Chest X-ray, AP view. Patient: 60 years old, sex M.
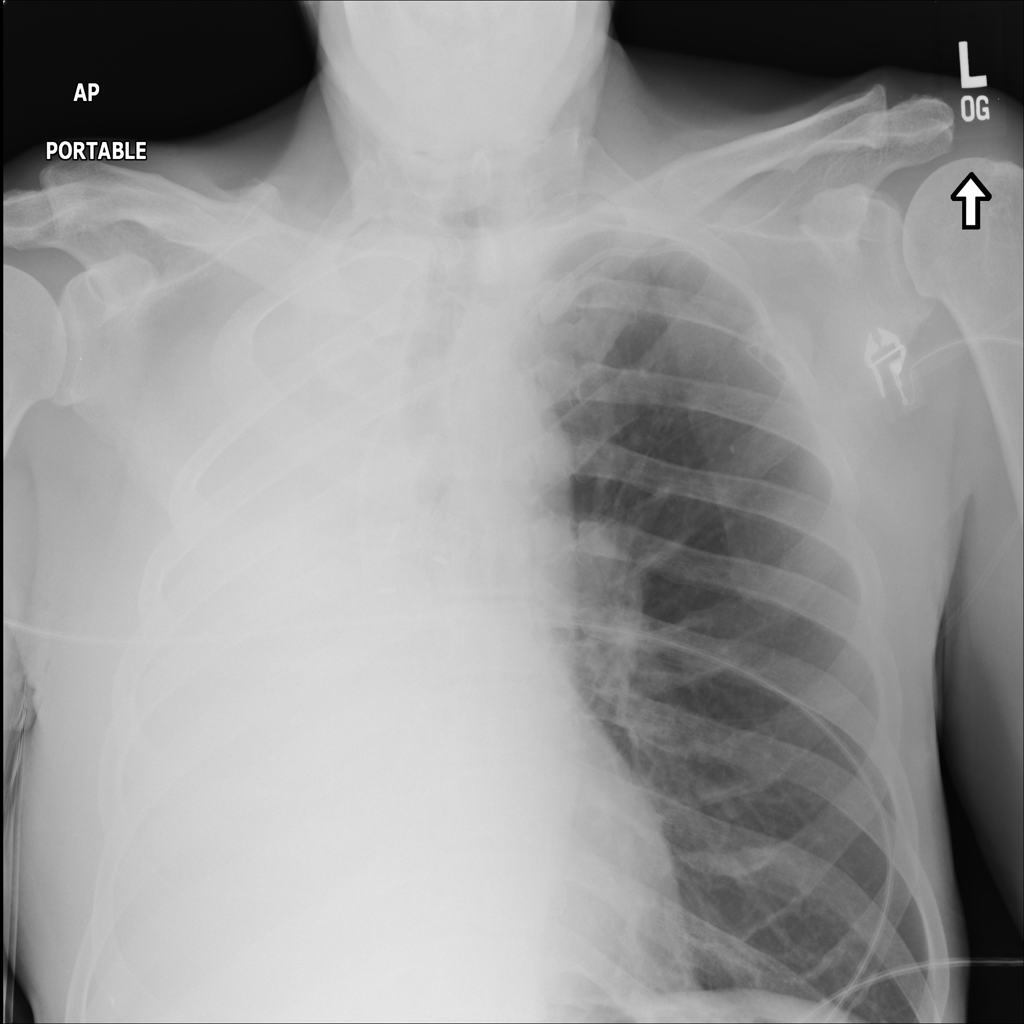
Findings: No Finding